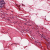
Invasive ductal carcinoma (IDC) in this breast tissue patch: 0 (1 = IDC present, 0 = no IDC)